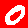
Digit: 0